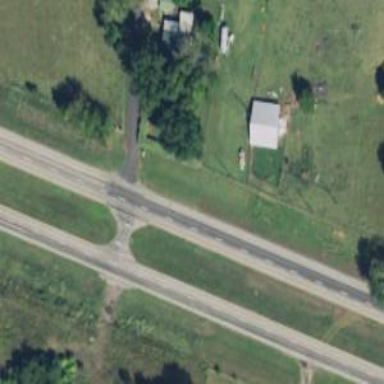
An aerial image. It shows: Stop road.